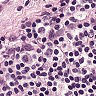
Metastatic tissue present: no